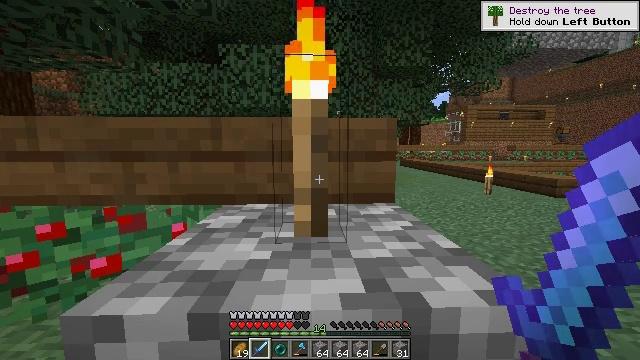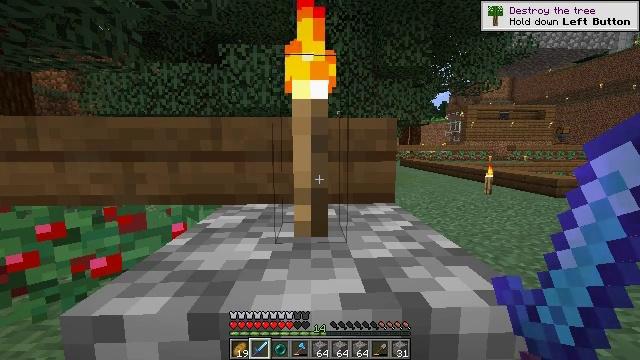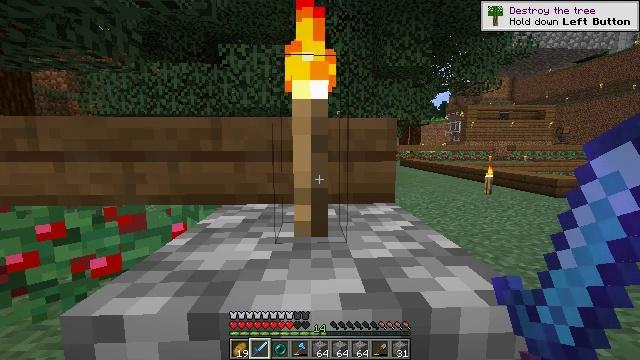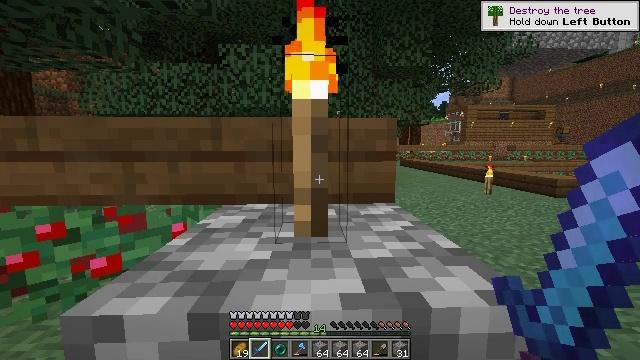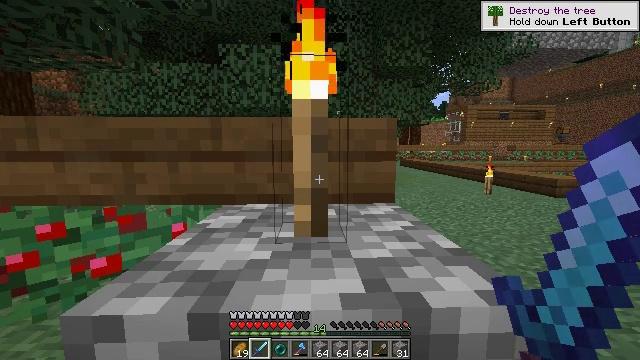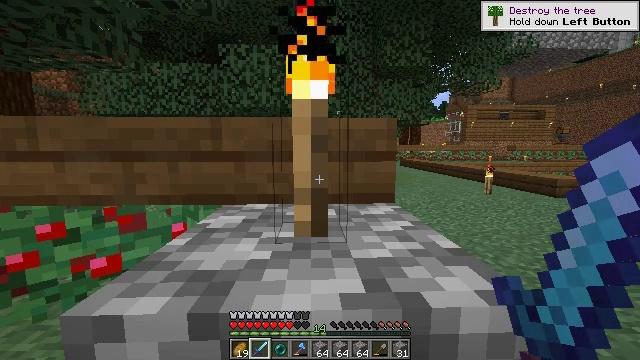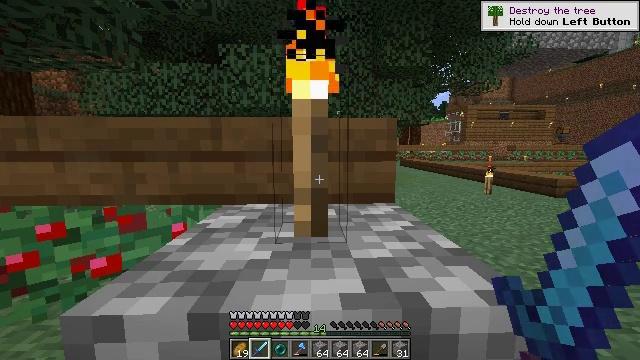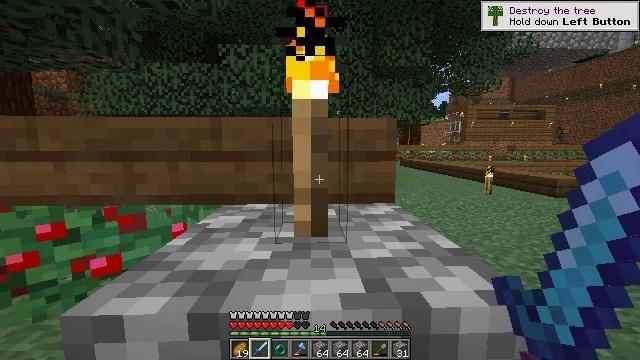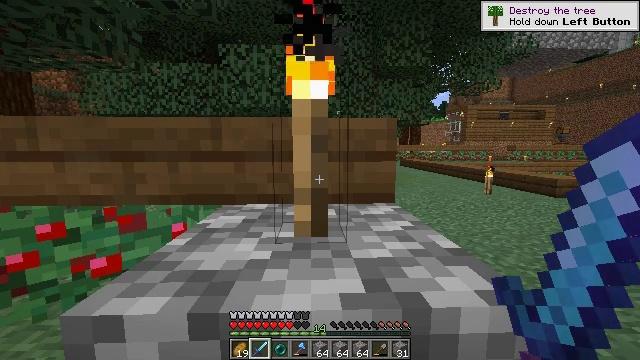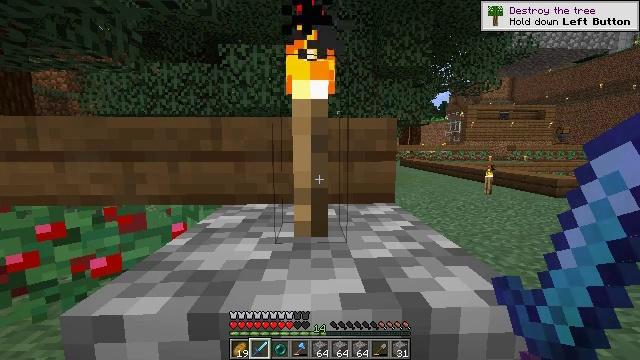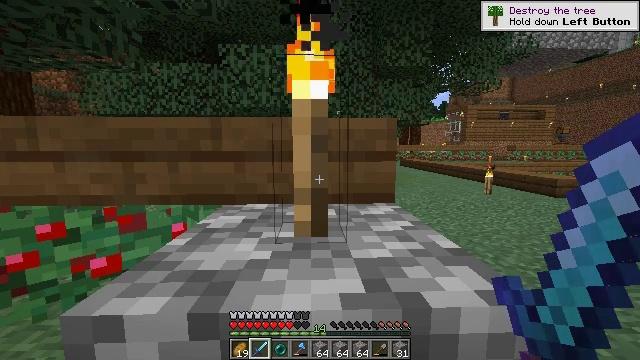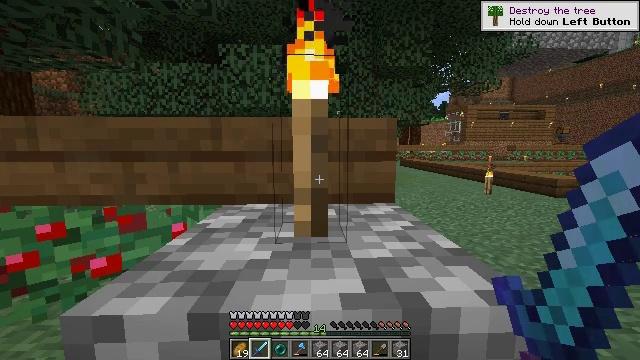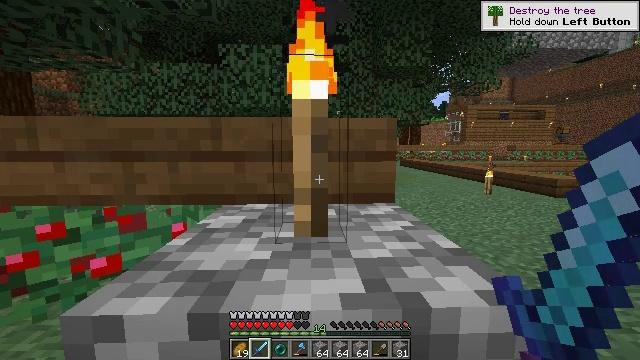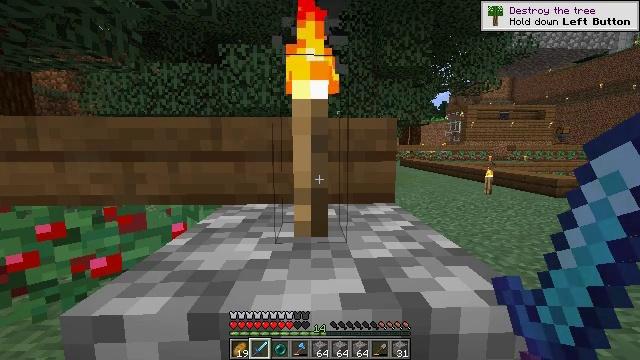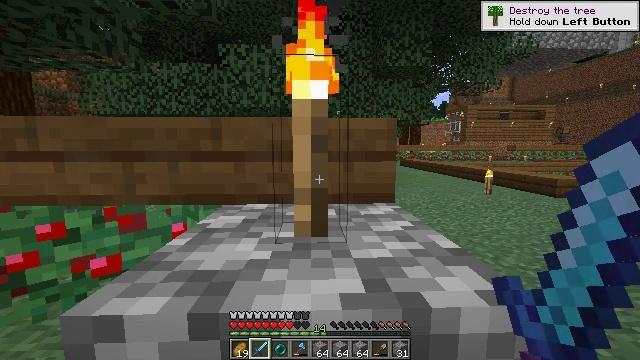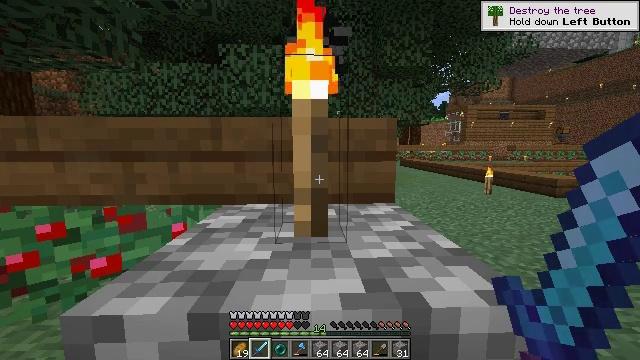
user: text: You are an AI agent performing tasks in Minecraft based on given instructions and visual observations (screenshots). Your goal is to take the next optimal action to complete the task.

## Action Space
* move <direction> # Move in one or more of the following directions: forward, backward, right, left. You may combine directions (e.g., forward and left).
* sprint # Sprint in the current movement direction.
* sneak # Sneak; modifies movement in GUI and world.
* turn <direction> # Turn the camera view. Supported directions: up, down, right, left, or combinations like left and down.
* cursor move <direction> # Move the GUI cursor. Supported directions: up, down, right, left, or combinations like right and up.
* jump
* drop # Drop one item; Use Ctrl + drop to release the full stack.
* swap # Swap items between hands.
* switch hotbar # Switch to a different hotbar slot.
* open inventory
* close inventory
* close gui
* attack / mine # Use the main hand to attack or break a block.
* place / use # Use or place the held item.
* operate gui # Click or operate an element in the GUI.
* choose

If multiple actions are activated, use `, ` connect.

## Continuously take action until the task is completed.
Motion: motion action
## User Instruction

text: Remove the torch from its spot.
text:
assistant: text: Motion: no_op
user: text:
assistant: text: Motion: no_op
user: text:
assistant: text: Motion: no_op
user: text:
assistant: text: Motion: no_op
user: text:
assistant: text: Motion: no_op
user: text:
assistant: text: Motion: no_op
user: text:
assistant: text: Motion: no_op
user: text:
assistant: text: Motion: no_op
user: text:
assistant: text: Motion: no_op
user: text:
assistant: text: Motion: no_op
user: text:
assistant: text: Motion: no_op
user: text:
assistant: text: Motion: no_op
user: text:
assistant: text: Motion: no_op
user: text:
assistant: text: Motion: no_op
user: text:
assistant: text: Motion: no_op
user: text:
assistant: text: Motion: no_op
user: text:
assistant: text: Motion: no_op
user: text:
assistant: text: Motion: no_op
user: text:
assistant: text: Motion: no_op
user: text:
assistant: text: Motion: no_op
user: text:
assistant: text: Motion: no_op
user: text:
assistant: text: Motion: no_op
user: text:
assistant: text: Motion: no_op
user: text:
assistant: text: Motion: no_op
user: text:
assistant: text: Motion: no_op
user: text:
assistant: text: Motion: no_op
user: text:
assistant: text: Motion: no_op
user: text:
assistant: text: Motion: no_op
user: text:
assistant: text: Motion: no_op
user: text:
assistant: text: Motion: no_op